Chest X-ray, PA view. Patient: 35 years old, sex M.
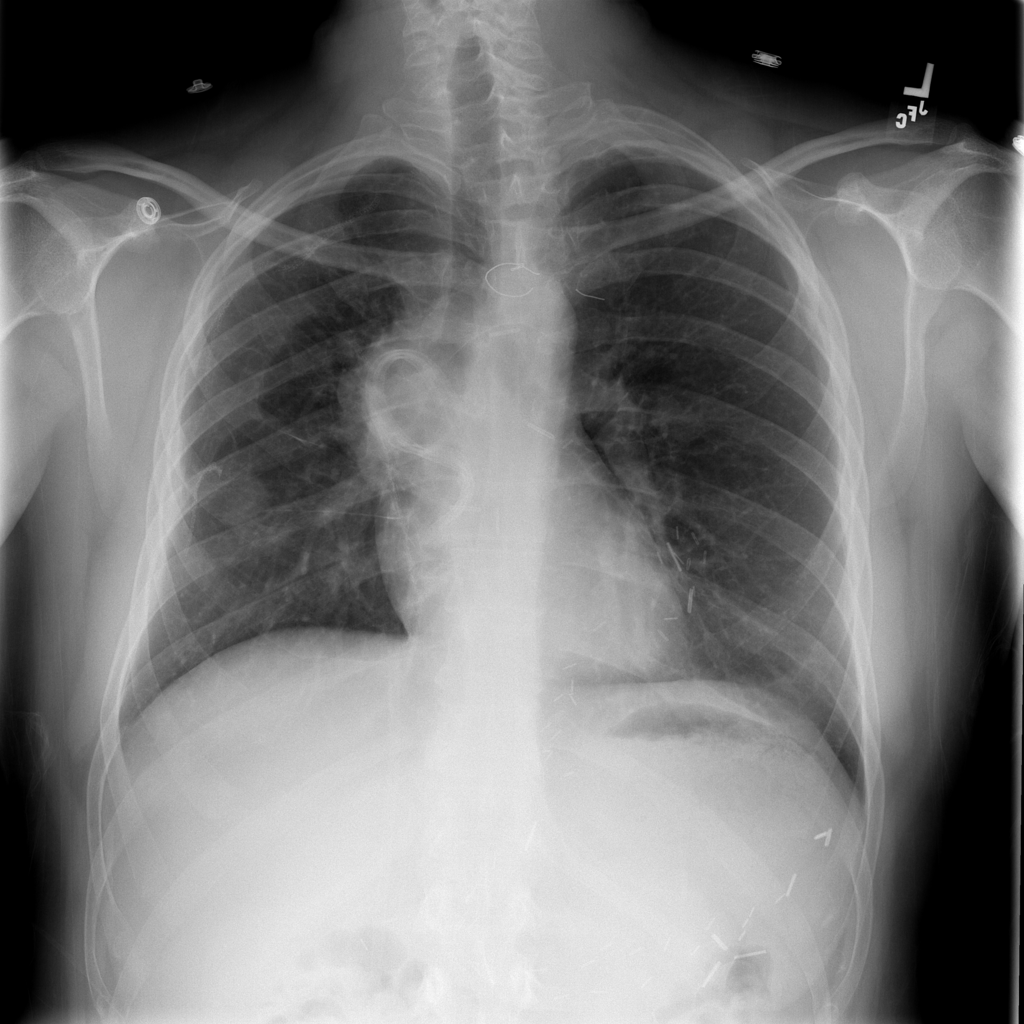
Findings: Nodule